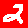
Digit: 2